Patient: sex M, age 34
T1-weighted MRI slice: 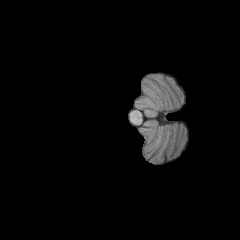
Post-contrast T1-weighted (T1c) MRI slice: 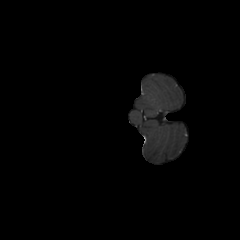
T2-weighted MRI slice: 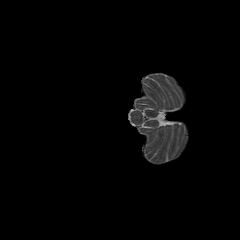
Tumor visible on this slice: no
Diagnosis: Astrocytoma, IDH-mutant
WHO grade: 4